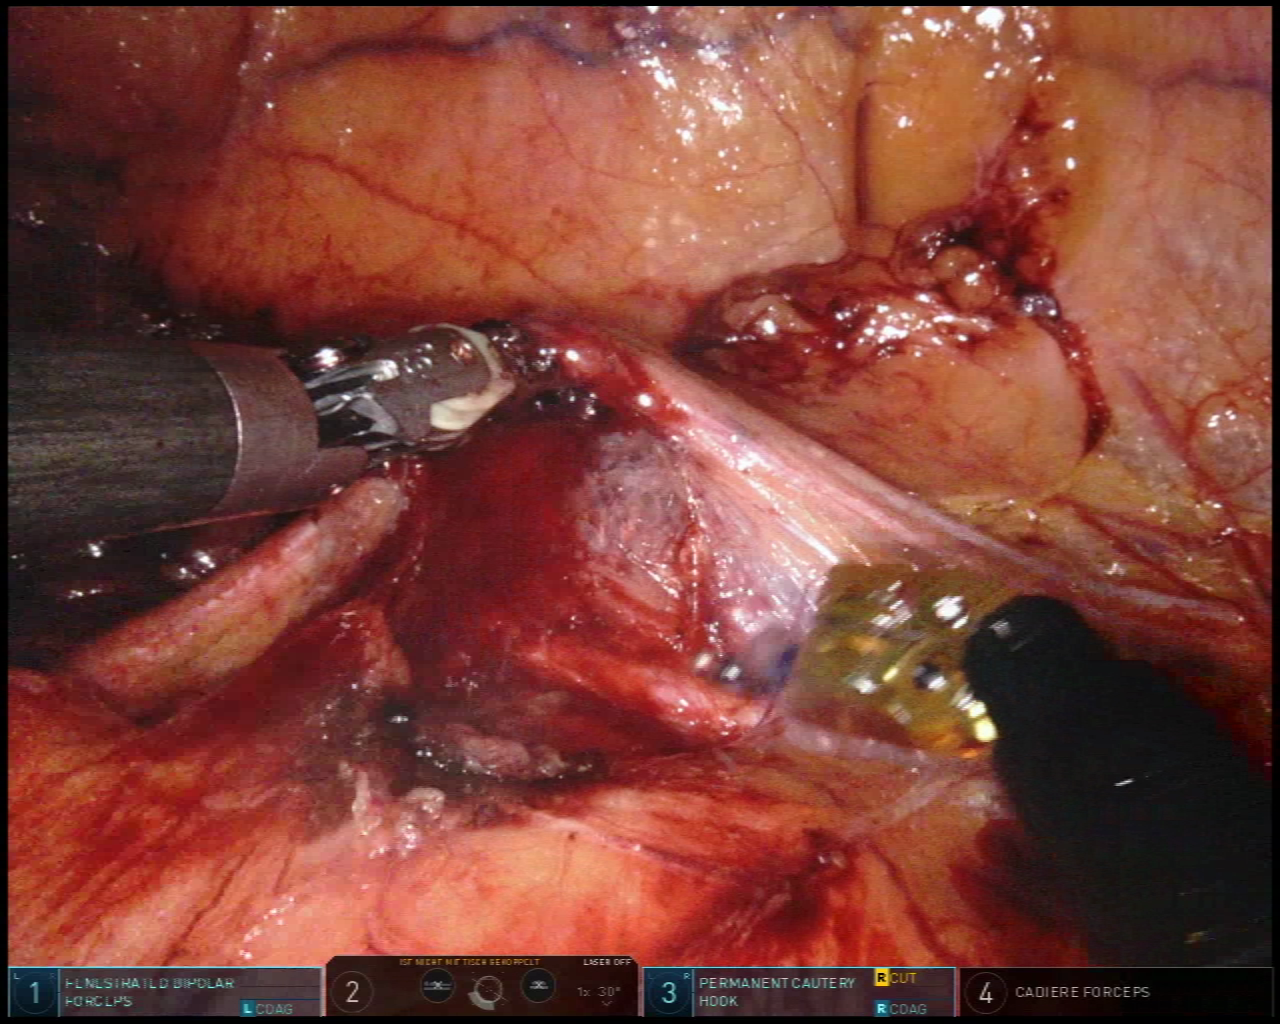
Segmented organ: ureter
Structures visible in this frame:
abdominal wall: no
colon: no
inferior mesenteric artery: no
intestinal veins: no
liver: no
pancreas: no
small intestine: no
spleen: no
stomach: no
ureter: yes
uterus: no
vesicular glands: no